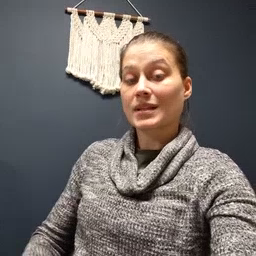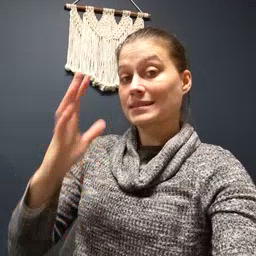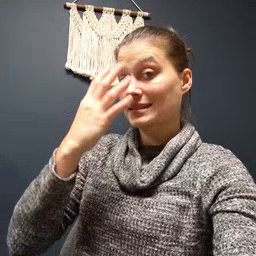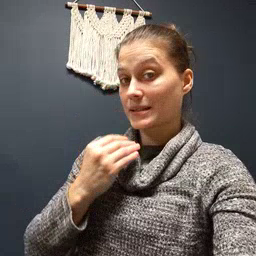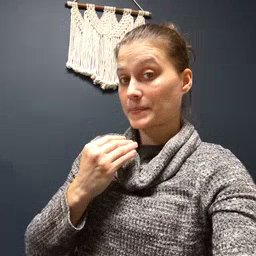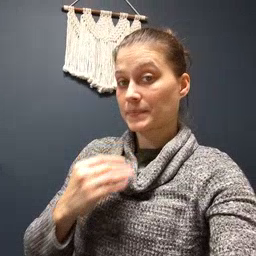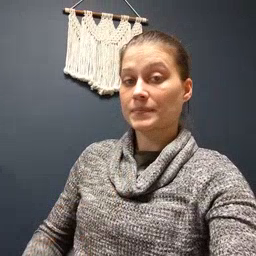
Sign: sleep